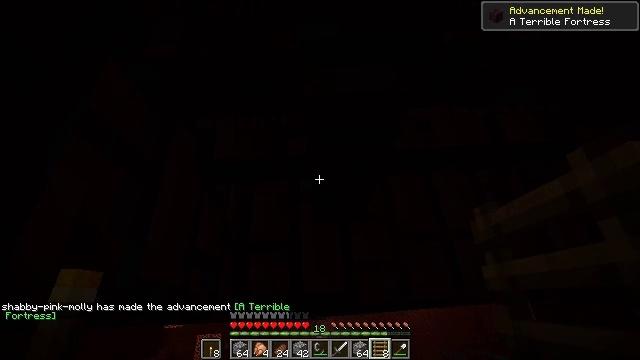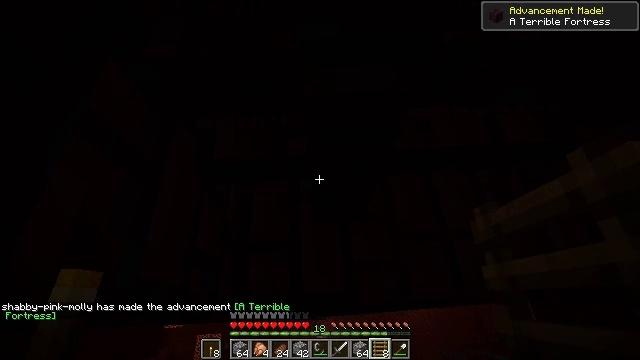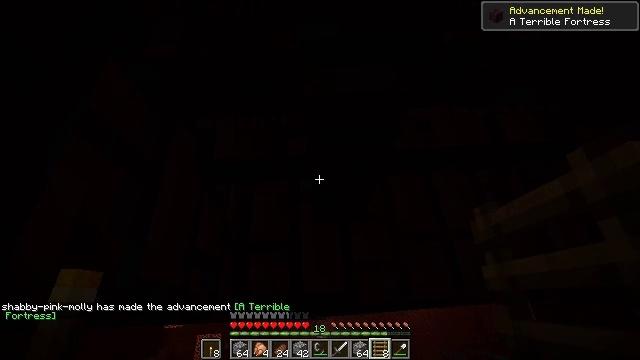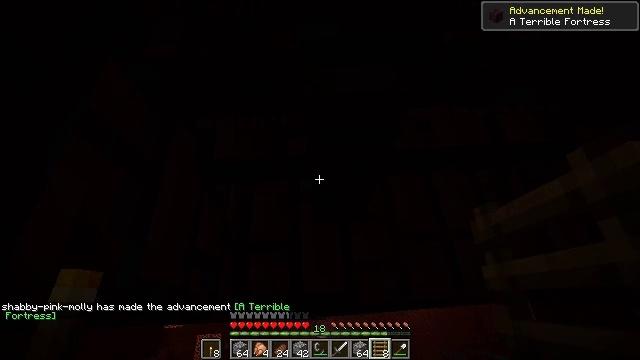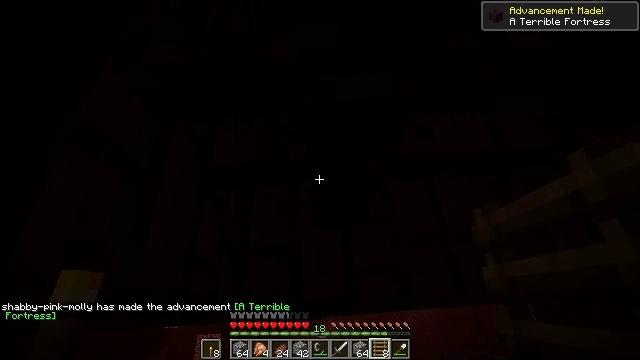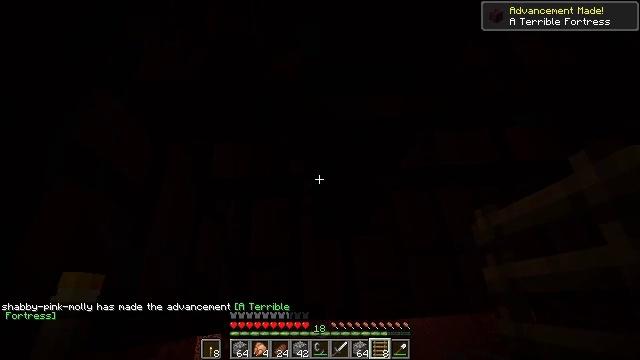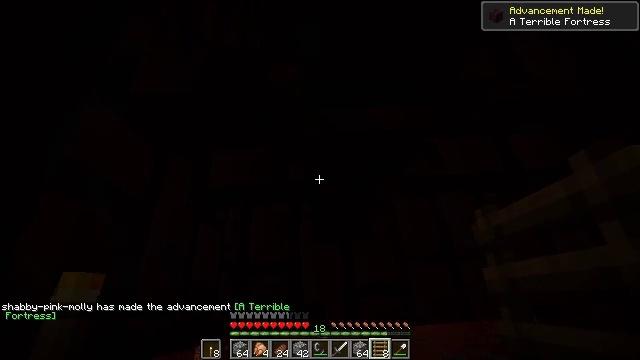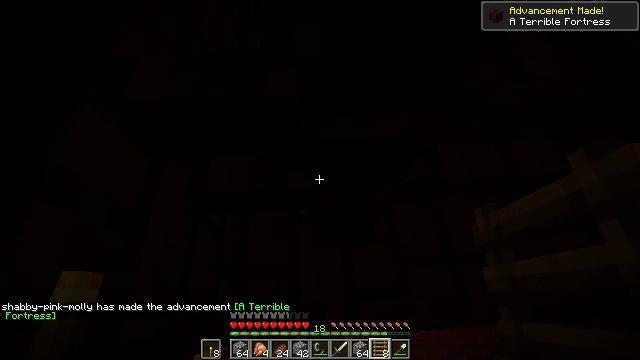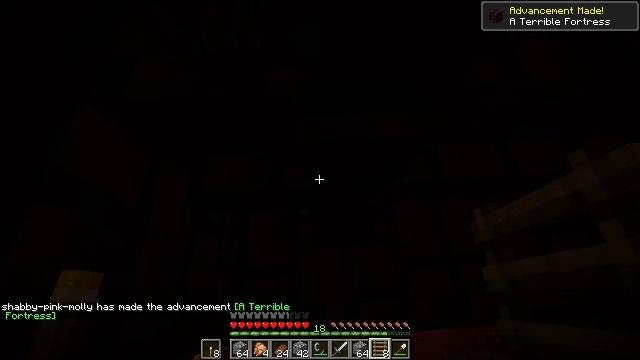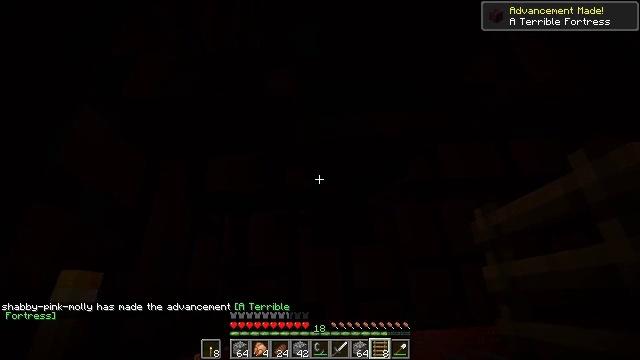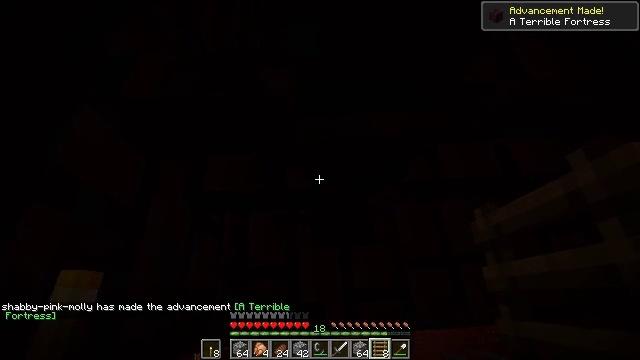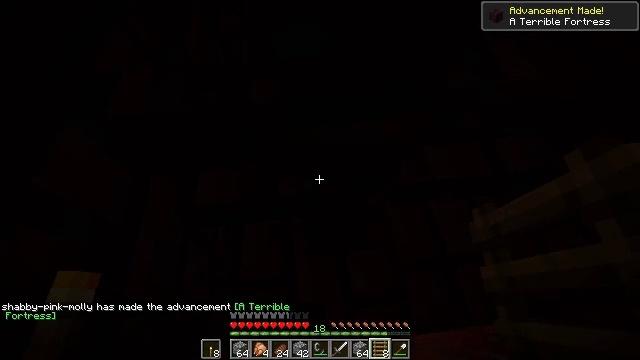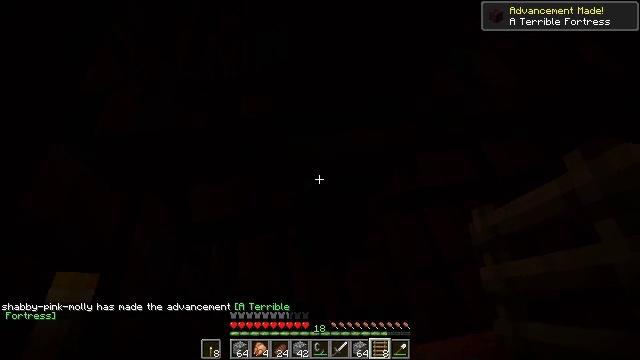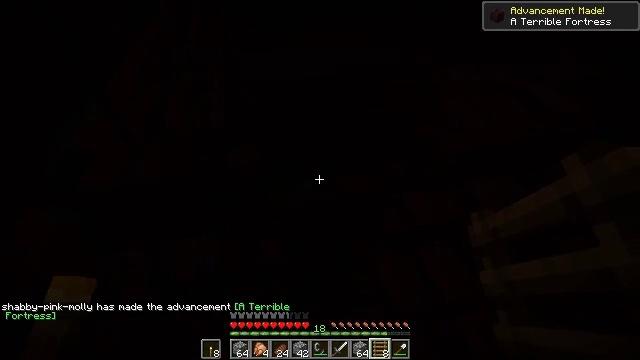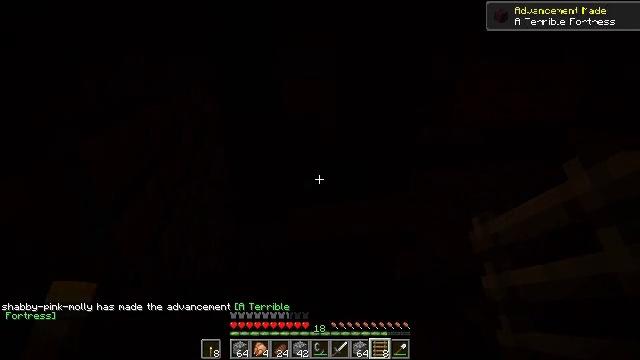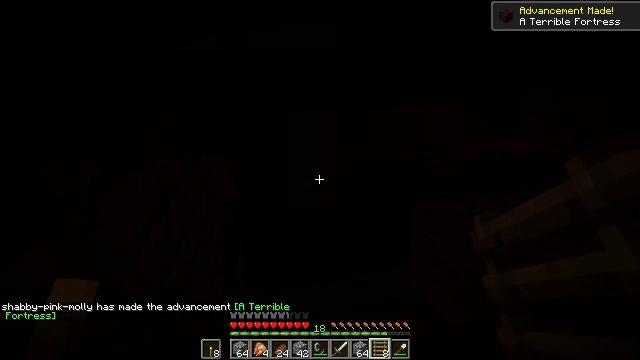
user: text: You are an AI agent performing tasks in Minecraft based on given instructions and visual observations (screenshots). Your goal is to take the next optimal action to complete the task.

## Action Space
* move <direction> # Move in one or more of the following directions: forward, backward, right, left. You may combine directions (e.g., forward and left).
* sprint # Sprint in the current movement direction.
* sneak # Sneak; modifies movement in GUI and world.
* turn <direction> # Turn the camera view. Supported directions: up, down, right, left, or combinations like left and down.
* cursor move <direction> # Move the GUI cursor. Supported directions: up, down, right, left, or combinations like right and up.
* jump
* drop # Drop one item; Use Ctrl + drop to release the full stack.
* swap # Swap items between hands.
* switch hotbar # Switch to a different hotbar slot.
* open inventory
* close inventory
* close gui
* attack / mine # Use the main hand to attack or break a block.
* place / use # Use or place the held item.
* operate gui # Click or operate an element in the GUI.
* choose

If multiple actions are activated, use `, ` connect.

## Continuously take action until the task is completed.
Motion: motion action
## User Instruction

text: Collect the nether brick fence using a pickaxe.
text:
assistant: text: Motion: sneak
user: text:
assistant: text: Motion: sneak
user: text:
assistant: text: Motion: sneak
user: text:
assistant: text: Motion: move forward, sneak
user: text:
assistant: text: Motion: move forward, sneak
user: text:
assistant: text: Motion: move forward, sneak
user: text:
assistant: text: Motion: move forward, sneak
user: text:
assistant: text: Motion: move forward, sneak
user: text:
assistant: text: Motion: move forward, sneak
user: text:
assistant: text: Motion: sneak
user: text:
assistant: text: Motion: sneak, turn right and up
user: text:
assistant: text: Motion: sneak, turn right and up
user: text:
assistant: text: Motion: turn right and up
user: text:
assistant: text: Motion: turn right and up
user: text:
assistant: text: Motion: turn up
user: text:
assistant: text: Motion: no_op
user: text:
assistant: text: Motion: no_op
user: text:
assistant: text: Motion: no_op
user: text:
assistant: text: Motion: no_op
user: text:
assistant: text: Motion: no_op
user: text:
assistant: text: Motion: no_op
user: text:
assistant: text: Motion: no_op
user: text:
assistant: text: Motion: no_op
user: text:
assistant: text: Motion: no_op
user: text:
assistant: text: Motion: no_op
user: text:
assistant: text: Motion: no_op
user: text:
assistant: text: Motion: open inventory
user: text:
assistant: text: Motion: open inventory
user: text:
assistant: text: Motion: open inventory
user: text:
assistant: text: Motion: open inventory